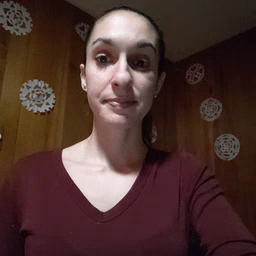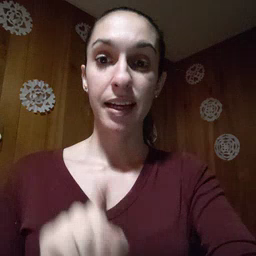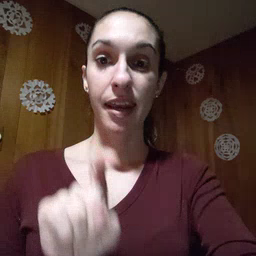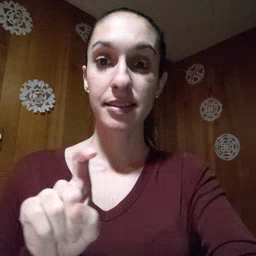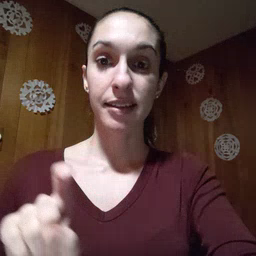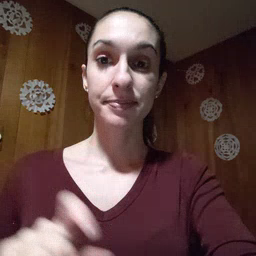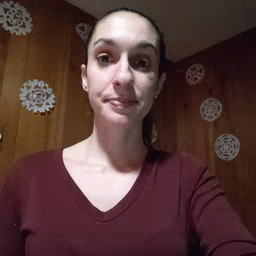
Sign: closet